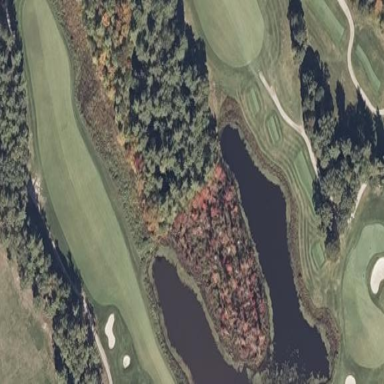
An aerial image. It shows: Golf fairway in the image.